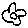
Label: flower